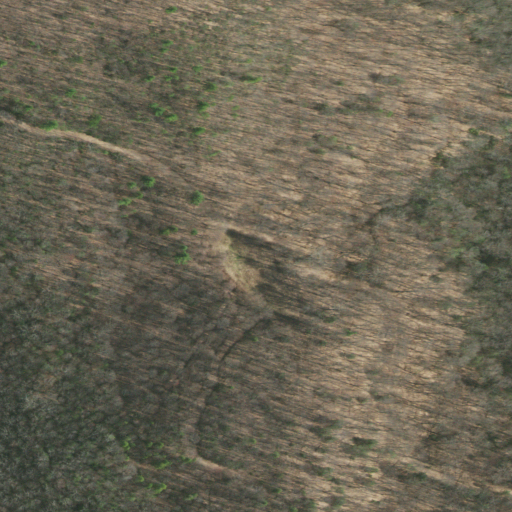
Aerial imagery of gap in Tennessee named Parks Gap containing deciduous forest and mixed forest